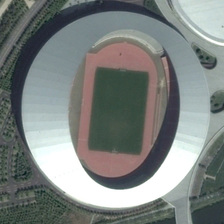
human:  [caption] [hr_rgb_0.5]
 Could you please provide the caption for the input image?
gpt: the tall building with an oval shape is a gymnasium .

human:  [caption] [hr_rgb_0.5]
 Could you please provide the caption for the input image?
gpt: the tall building with an oval shape is a gymnasium .

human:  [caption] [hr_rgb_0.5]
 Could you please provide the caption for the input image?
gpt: there is a red track around the stadium in the stadium .

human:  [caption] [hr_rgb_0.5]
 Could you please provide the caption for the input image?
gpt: there is a red track around the stadium in the stadium .

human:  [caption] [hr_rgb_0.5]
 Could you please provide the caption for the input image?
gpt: the tall building with an oval shape is a gymnasium .